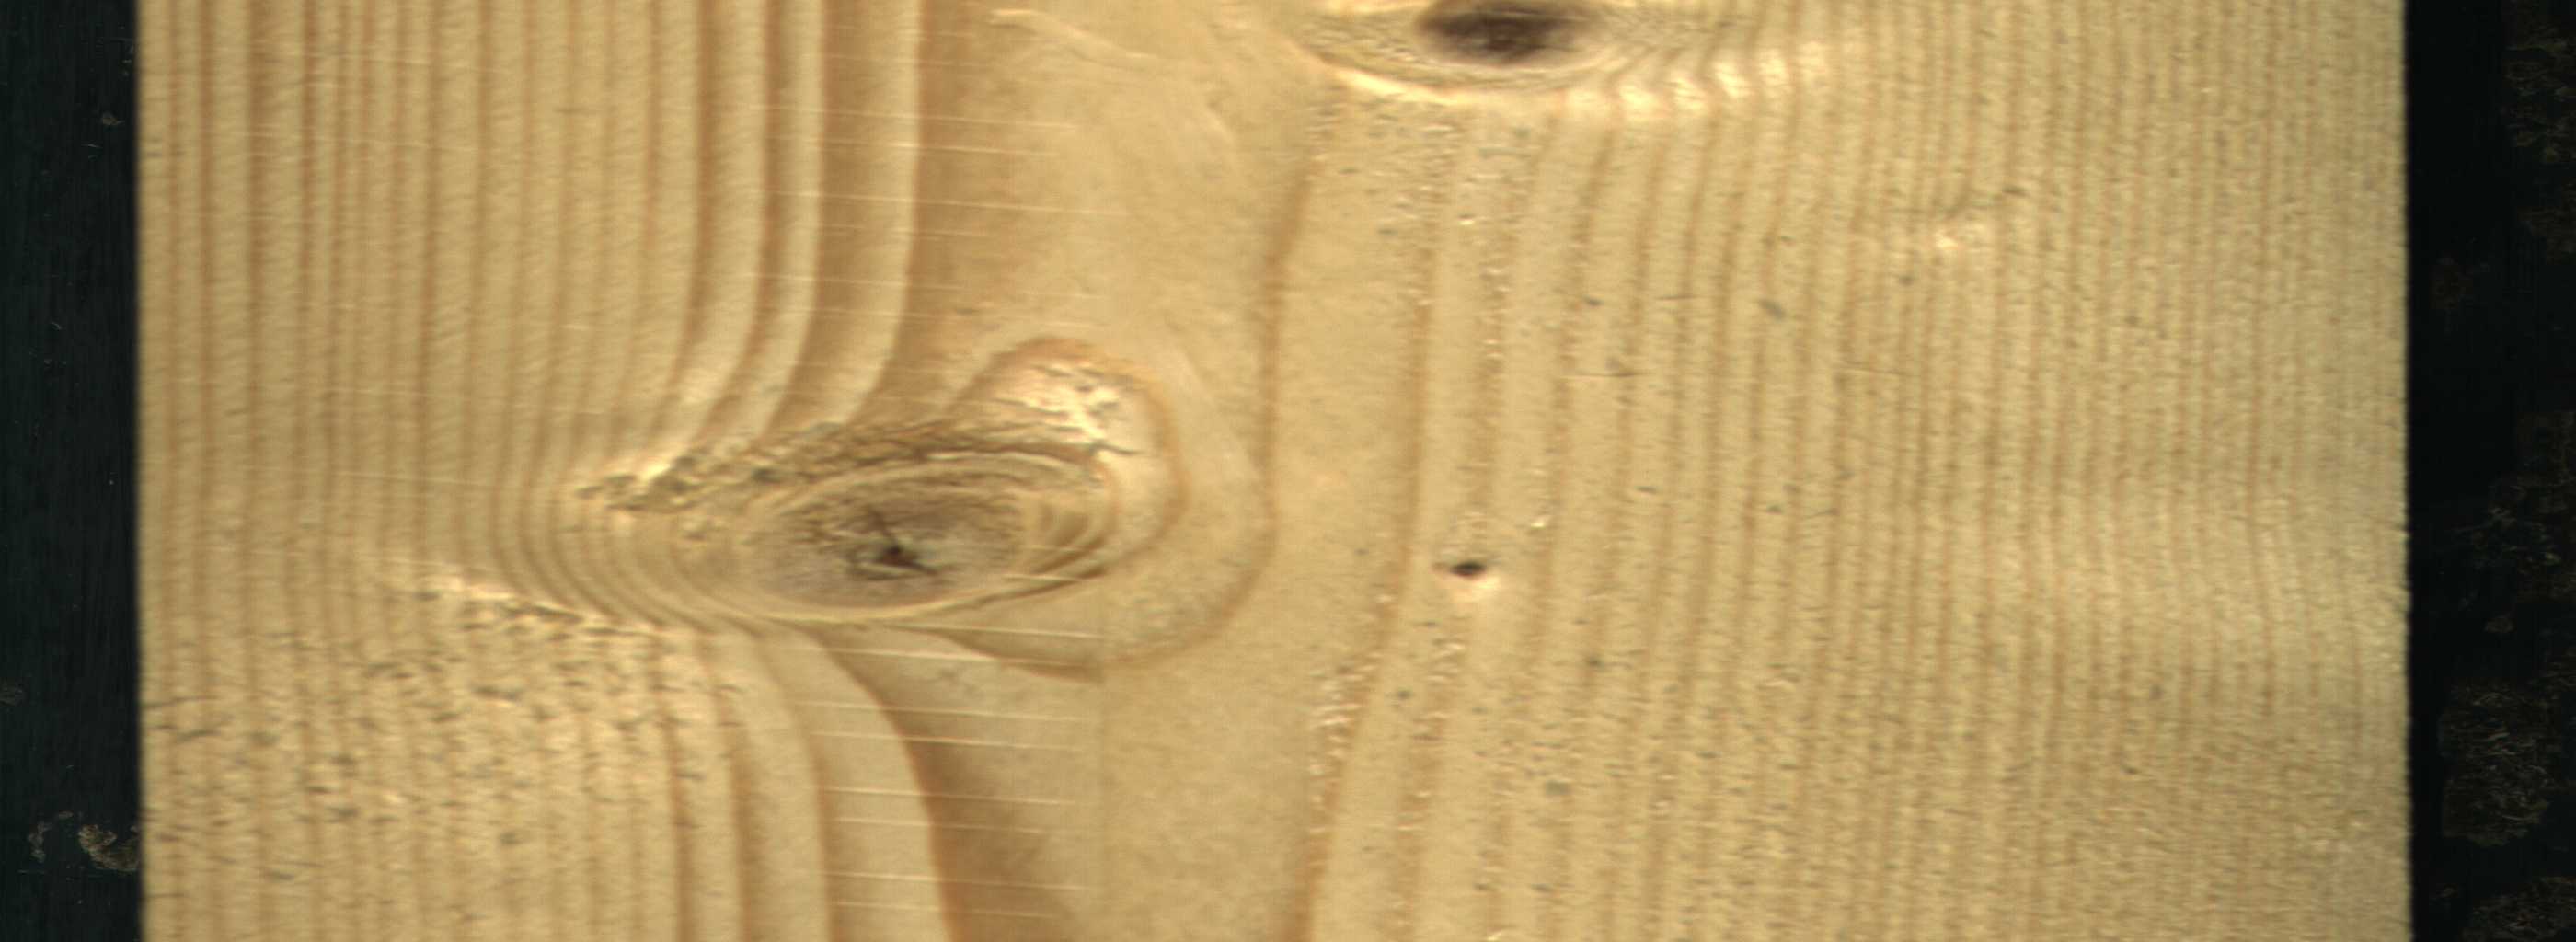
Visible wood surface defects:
knot_with_crack
Live_Knot